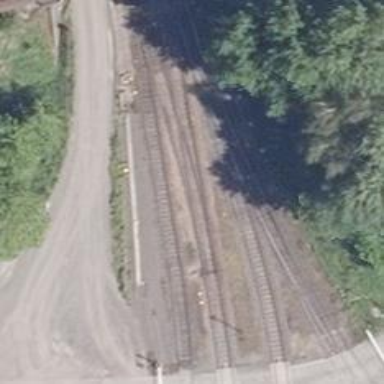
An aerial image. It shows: Railway switch.